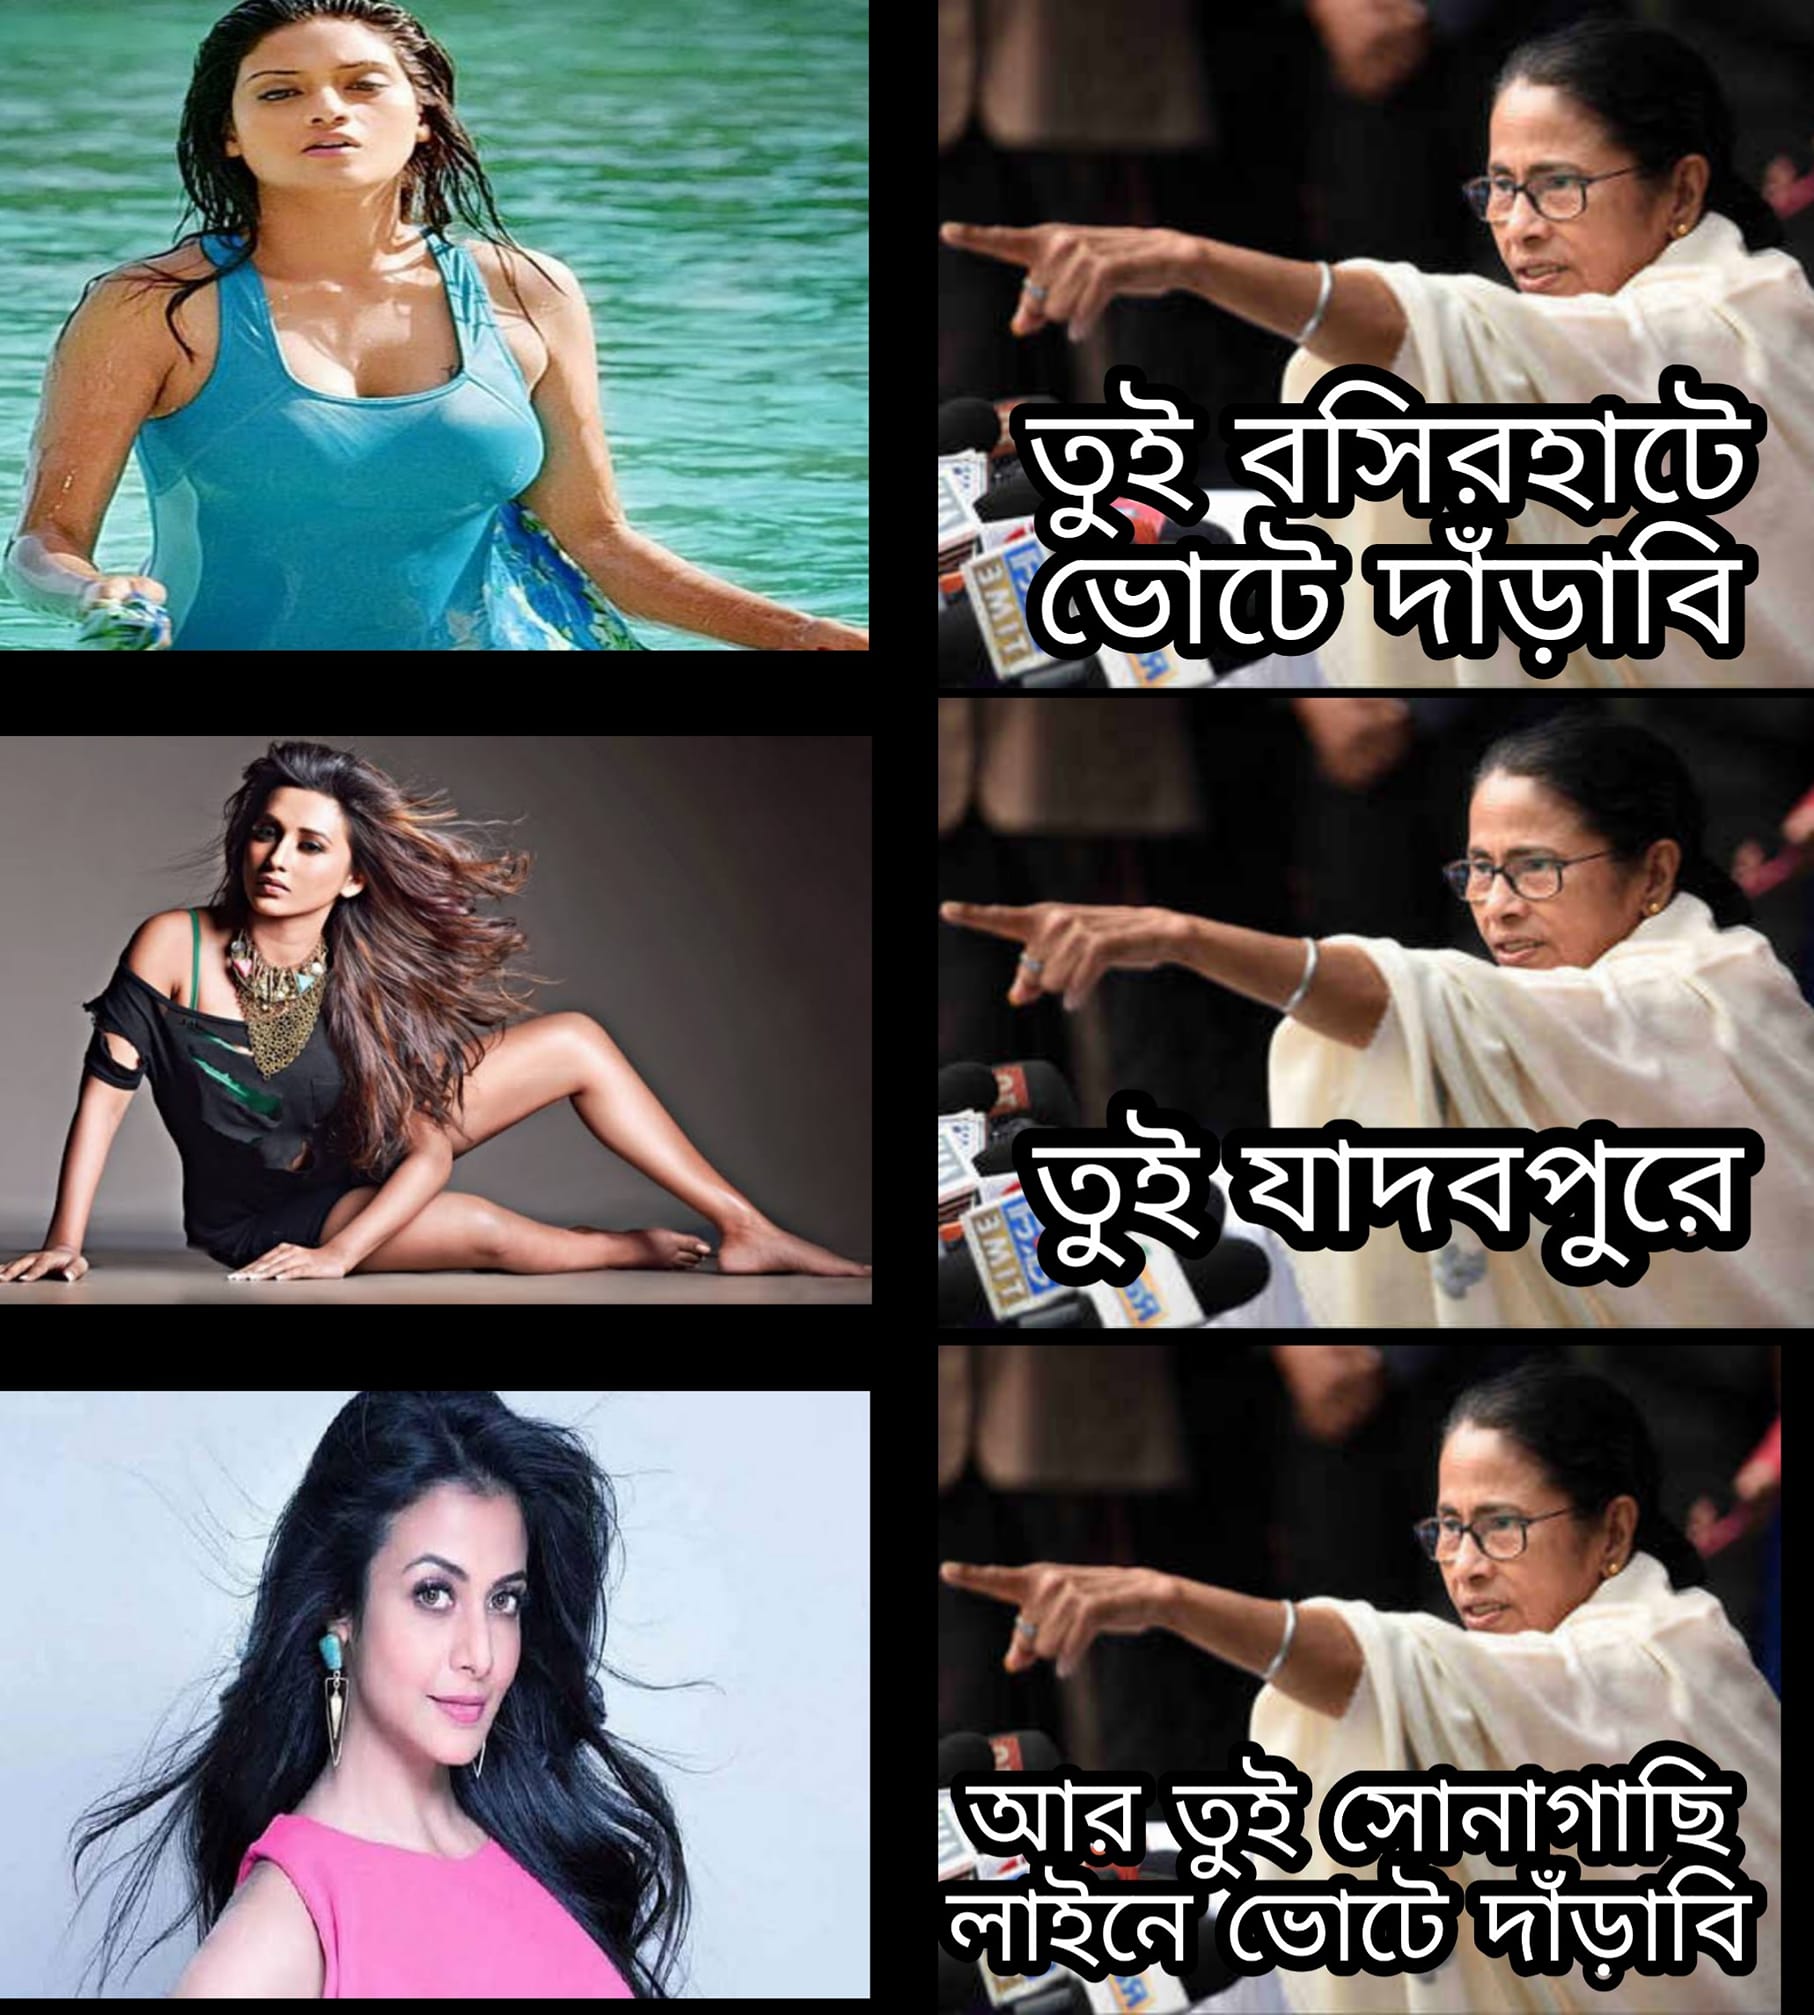
Caption: তুই বসিরহাটে ভোটে দাড়াবি    তুই যাদবপুরে     আর তুই সোনাগাছি লাইনে ভোটে দাড়াবি
Label: hate